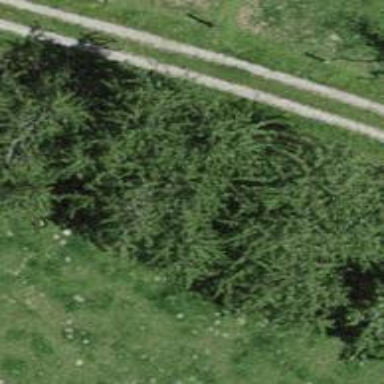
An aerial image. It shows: Agricultural area with broadleaved deciduous trees.